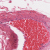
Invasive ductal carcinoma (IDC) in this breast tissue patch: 0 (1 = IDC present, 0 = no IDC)